Question: I'm creating an app where I really need to know the correct screen dimensions. Actually I know how to do that... but a problem appeared, because even if you do'requestWindowFeature(Window.FEATURE_NO_TITLE);', this:
still stays on the screen and it seems, it's also counted as a part of the screen so the "screenWidth" is actually bigger, than the usable part.
Isn't there any method how to get the size of the usable part and not whole screen? Or at least get the sizes of the 'scrolling thing'(but there would be a problem, that there are devices that don't show them)?
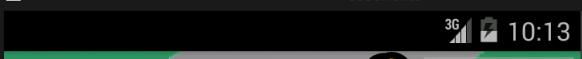
Answer: I had the same question a while back and here is the answer that i found. Shows the activity dimensions.
'''
import android.app.*;
import android.os.*;
import android.view.*;
import android.widget.*;
import android.graphics.Point;
public class MainActivity extends Activity
{
@Override
public void onCreate(Bundle icicle)
{
super.onCreate(icicle);
setContentView(R.layout.main)
Display display = getWindowManager().getDefaultDisplay();
Point size = new Point();
display.getSize(size);
int width = size.x;
int height = size.y;
//Set two textViews to display the width and height
//ex: txtWidth.setText("X: " + width);
}
}
'''